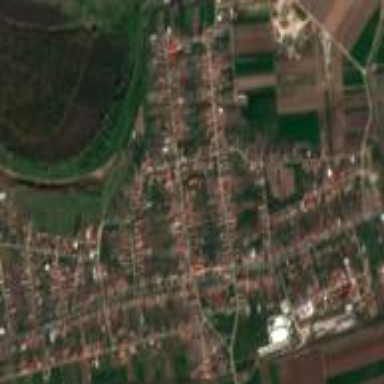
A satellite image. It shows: Residential area in village.